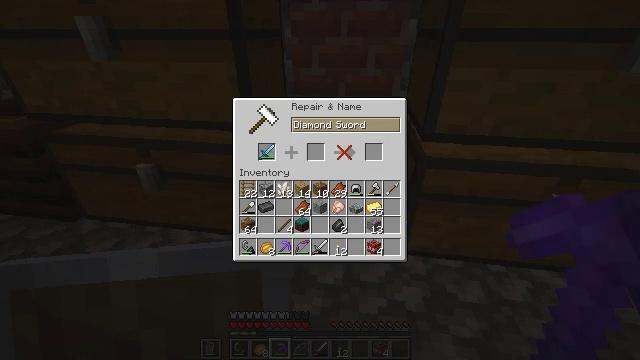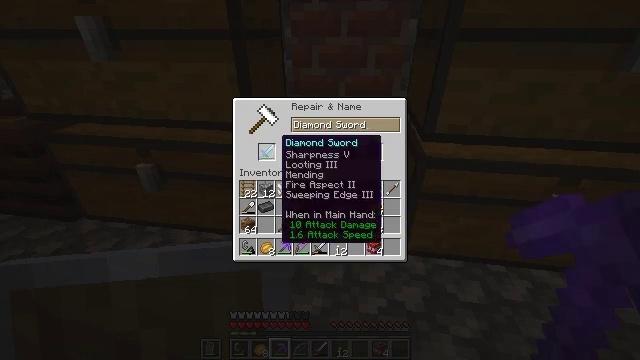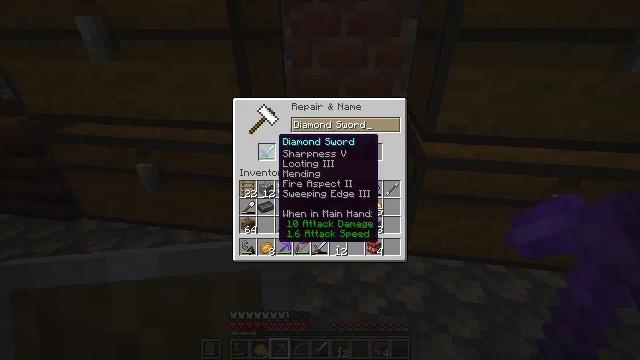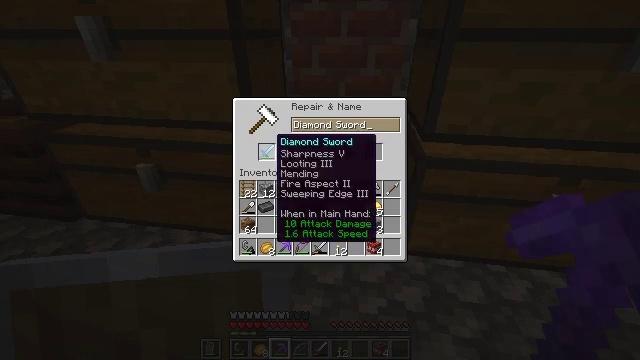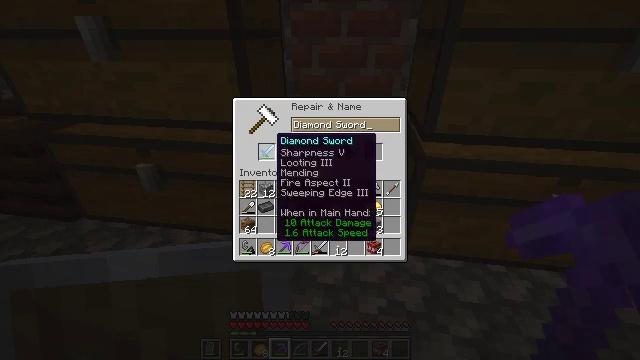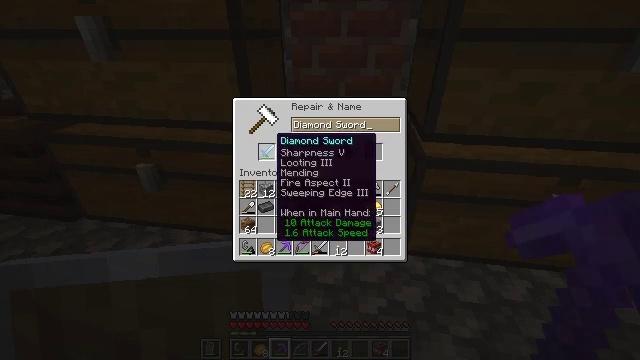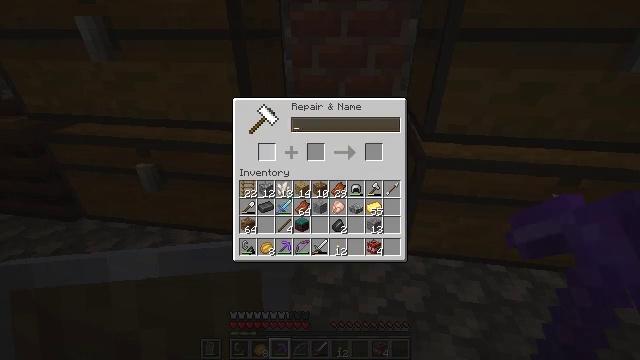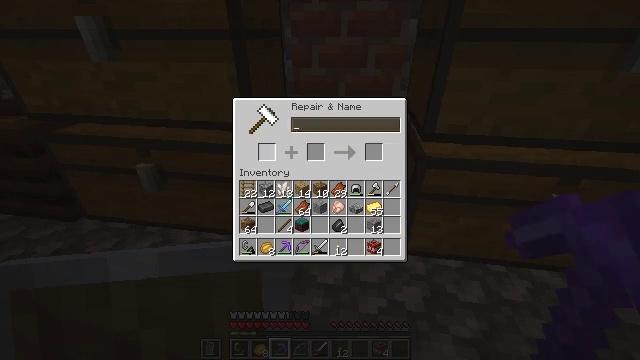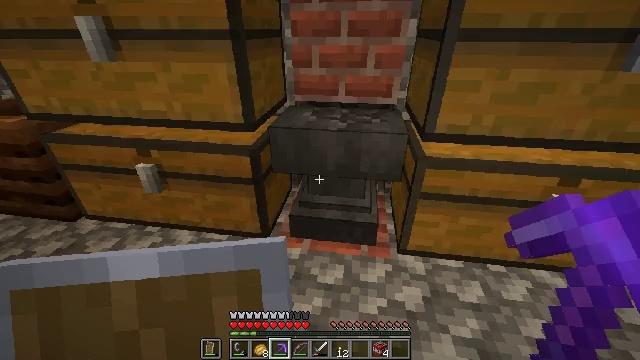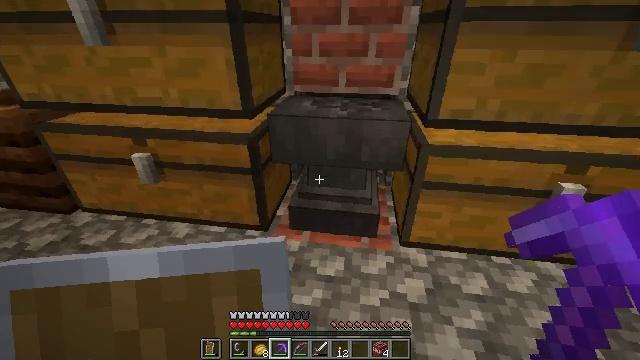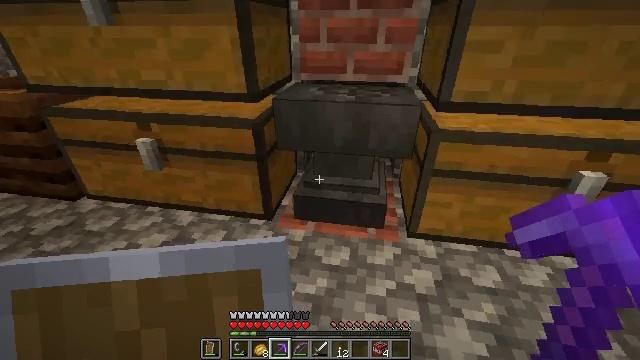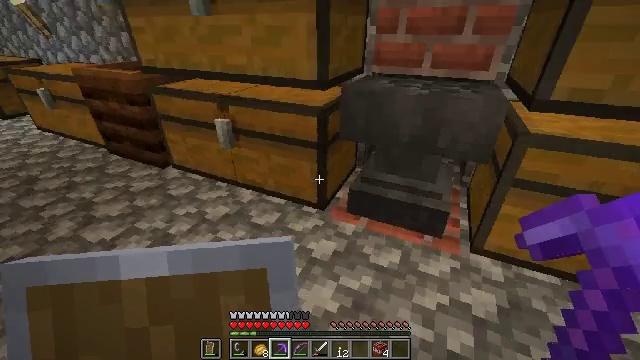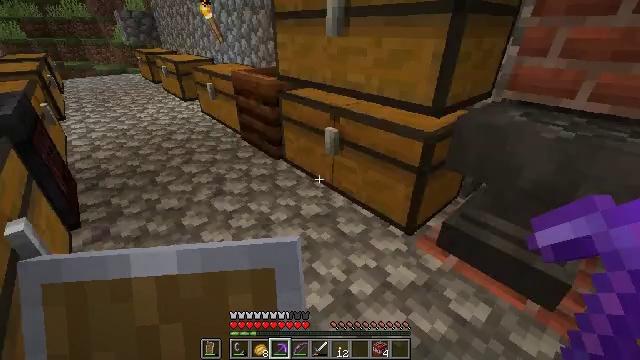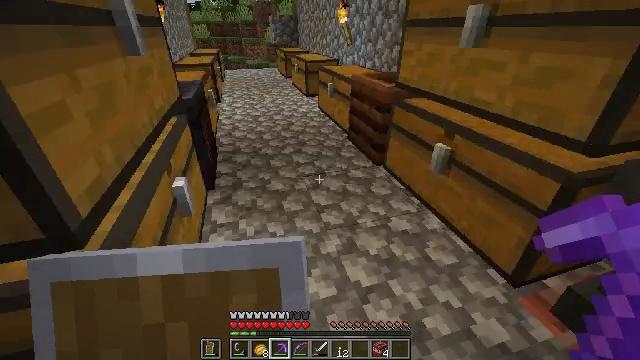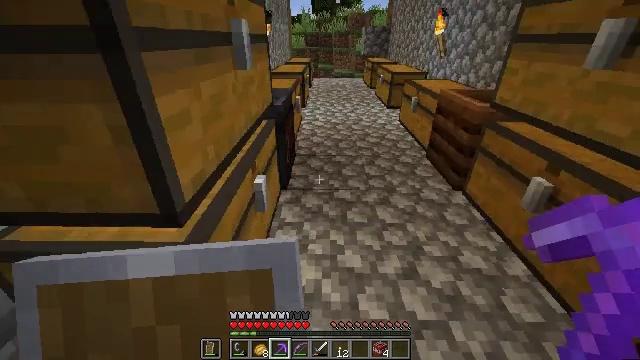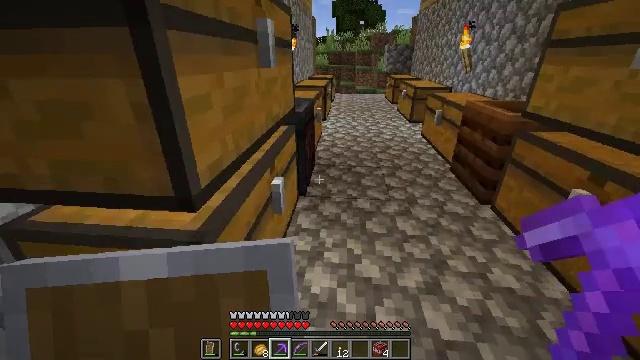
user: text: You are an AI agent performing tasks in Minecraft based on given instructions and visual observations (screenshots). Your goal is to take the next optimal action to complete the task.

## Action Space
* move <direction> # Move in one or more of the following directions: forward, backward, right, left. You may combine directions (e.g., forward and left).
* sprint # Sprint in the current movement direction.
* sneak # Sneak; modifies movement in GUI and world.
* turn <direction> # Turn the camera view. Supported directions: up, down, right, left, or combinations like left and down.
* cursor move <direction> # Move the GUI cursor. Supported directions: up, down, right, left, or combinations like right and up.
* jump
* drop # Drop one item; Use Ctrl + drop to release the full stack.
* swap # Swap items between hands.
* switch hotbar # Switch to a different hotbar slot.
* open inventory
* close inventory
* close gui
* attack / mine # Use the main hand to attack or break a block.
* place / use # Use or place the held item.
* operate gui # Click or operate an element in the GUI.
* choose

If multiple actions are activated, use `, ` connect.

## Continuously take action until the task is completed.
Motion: motion action
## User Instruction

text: Utilize the smithing table to craft a netherite sword.
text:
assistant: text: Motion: sneak
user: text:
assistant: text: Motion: sneak
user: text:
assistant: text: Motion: sneak
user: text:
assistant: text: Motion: sneak
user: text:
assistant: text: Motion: sneak
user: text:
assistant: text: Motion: sneak, use / place
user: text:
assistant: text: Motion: sneak, use / place
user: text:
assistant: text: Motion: sneak, use / place, close inventory
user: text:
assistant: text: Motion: sneak, close inventory
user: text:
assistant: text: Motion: turn left, close inventory
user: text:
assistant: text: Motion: turn left
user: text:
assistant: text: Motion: turn left
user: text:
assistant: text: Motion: turn left
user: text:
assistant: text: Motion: turn left and up
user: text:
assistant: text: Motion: turn left and up
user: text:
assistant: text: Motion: turn left
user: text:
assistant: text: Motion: move forward and move right
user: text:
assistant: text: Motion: move forward and move right
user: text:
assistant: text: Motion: move forward and move right, turn left
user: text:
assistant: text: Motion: move forward and move right, turn left
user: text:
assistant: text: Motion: move forward and move right, turn left and down
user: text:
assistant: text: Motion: move forward and move right, turn left
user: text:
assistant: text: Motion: move forward and move right, turn left
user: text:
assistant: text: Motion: move forward and move right
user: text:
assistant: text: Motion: move forward and move right, turn left
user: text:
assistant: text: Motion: move forward and move right, turn left
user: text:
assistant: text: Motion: move forward and move right, turn left
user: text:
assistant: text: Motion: move forward and move right, turn left
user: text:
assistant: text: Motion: move right, turn left
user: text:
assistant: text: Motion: turn left and down